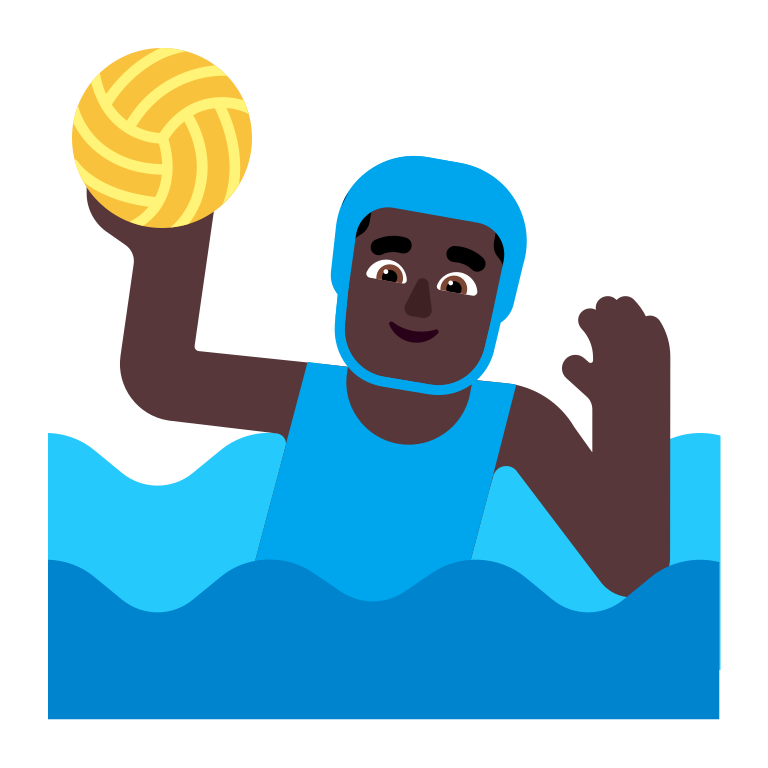
man playing water polo flat dark